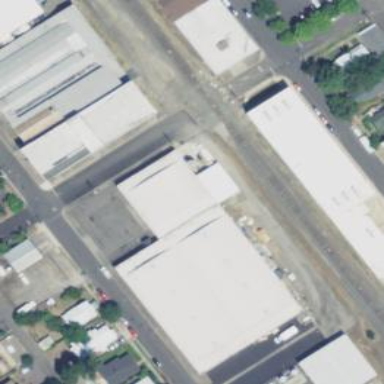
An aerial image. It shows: Industrial building.